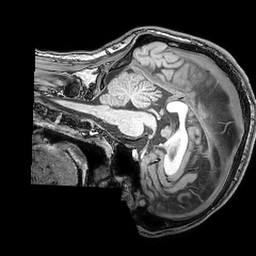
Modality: T1w
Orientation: sagittal
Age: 22
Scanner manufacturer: philips
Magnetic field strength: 3 T
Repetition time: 0.007 s
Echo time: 0.003501 s